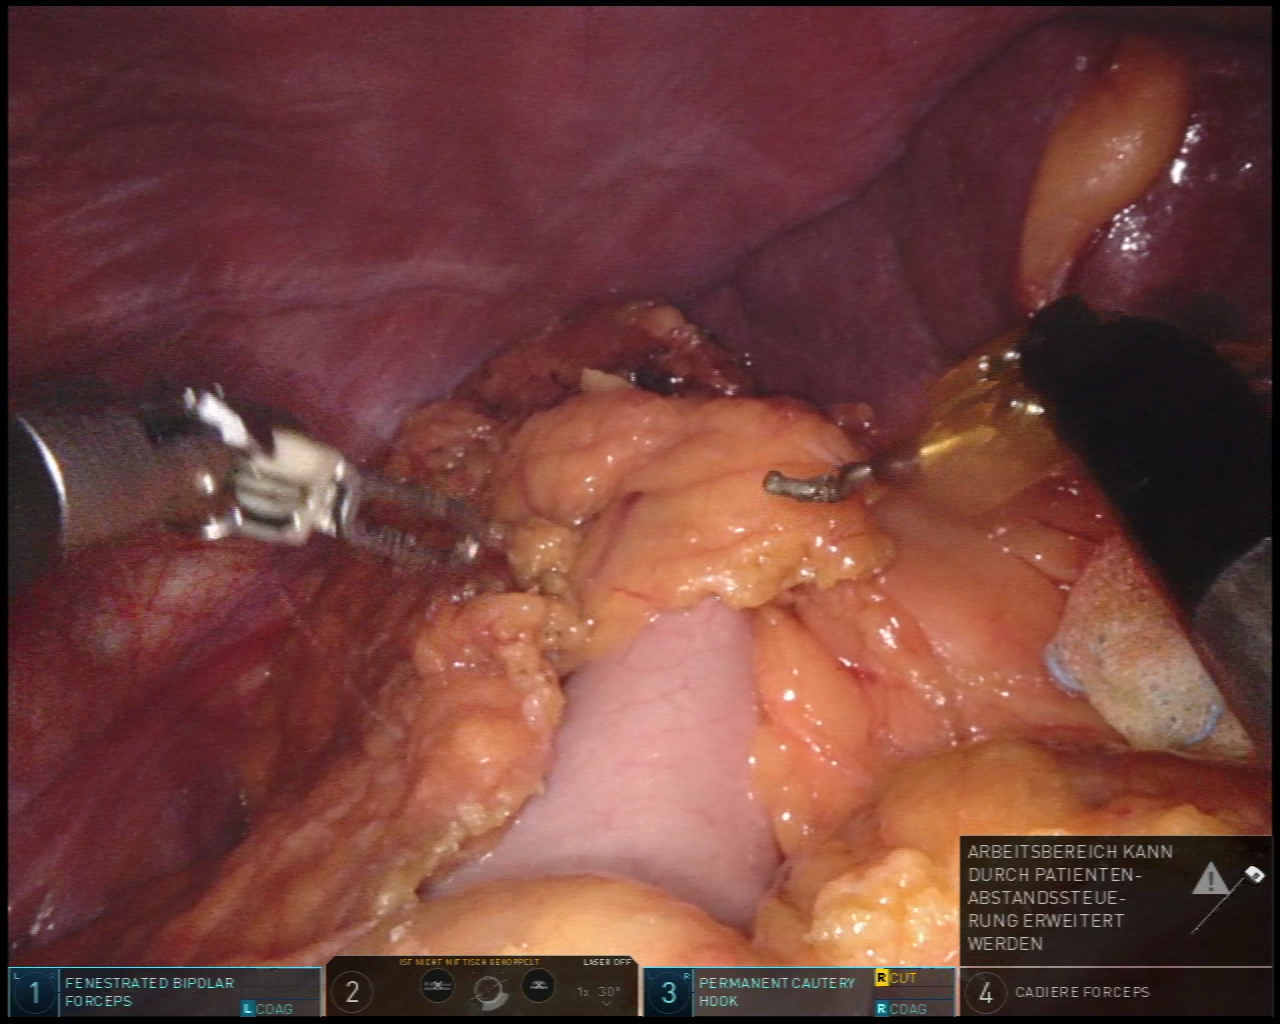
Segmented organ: stomach
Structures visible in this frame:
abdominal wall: yes
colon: no
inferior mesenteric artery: no
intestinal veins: no
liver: no
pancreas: no
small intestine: no
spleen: yes
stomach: yes
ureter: no
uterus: no
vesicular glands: no